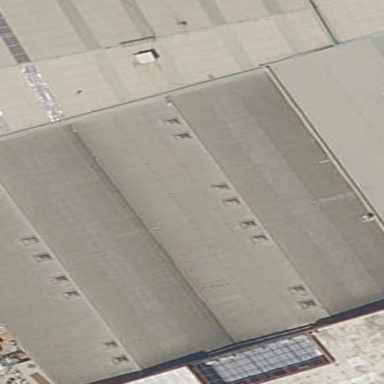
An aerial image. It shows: Industrial building.